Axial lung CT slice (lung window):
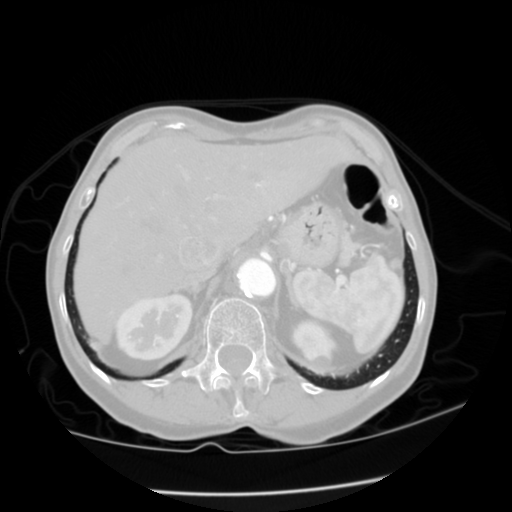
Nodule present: no